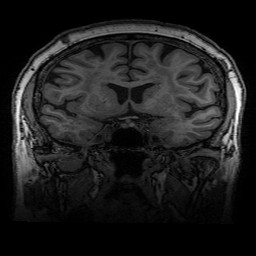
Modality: T1w
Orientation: sagittal
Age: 75
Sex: female
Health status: healthy
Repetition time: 2.53 s
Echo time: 0.0034 s